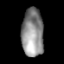
Tissue: lung
Cell type: Epithelial cells
Senescence score: 0.138
Nuclear area (px): 1034
Mean DAPI intensity: 141.041